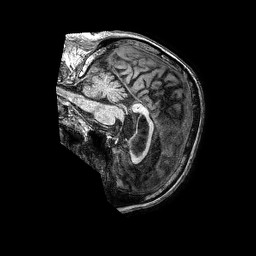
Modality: T1w
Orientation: sagittal
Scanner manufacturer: philips
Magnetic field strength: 3 T
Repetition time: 0.006828 s
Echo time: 0.003074 s